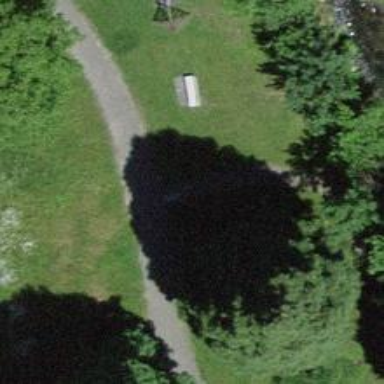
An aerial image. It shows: Bench for seating.